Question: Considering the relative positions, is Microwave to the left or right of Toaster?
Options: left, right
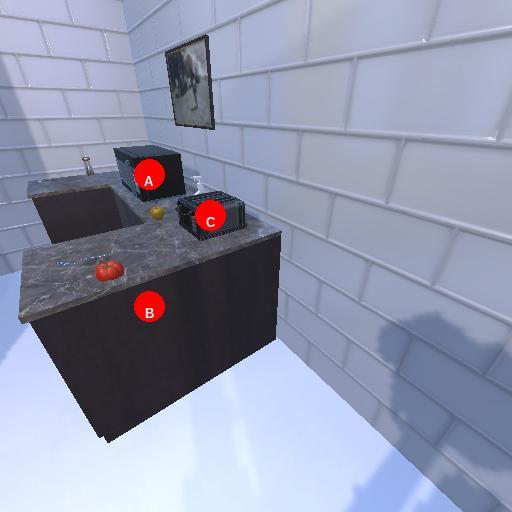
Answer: left